Question: I write my code in MonoDevelop and I want to try namespace of System.Threading. I wrote this simple code:
'''
class MainClass {
public static void Main (string[] args) {
System.Threading.Thread thread=new System.Threading.Thread(new System.Threading.ThreadStart(ThreadProc));
Console.WriteLine(thread.Priority);//output current thread priority
thread.Priority=System.Threading.ThreadPriority.Highest;//change thread priority
Console.WriteLine(thread.Priority);//output current thread priority again
}
public static void ThreadProc() {
//make some operations
}
}
'''
But I see this:

That is, the thread priority has not changed (OS: Ubuntu 12.10). How can I change the thread priority?
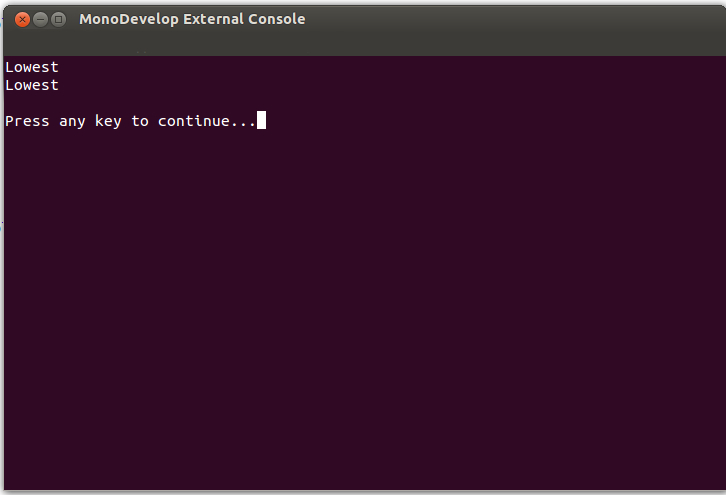
Answer: Changing thread priorities has not yet been implemented.
See the <URL> on github.